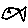
Label: fish